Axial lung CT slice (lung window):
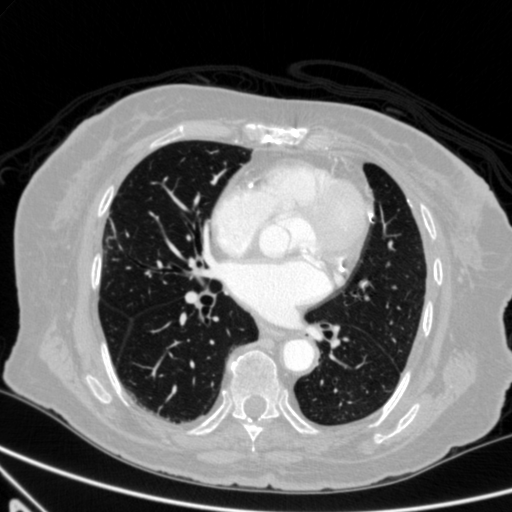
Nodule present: no